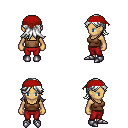
a pixel art fantasy rpg character, female body template, human, tanned skin, brown pirate shirt, red pants, white loose hair, red bandana, metal boots, four views (front, back, left, right), 2x2 character sprite sheet, small pixel art, hard edges, no anti-aliasing